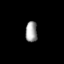
Tissue: prostate
Cell type: Epithelial cells
Senescence score: 0.3559
Nuclear area (px): 238
Mean DAPI intensity: 157.038